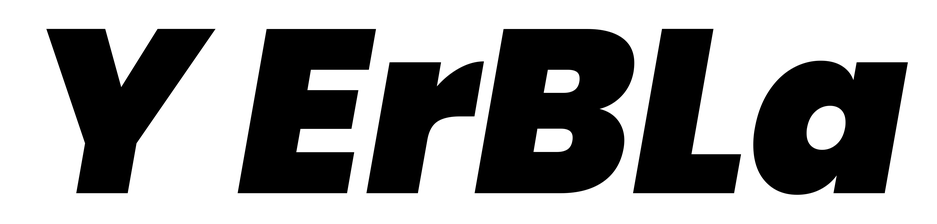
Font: Poppins-BlackItalic